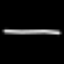
Label: line